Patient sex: F
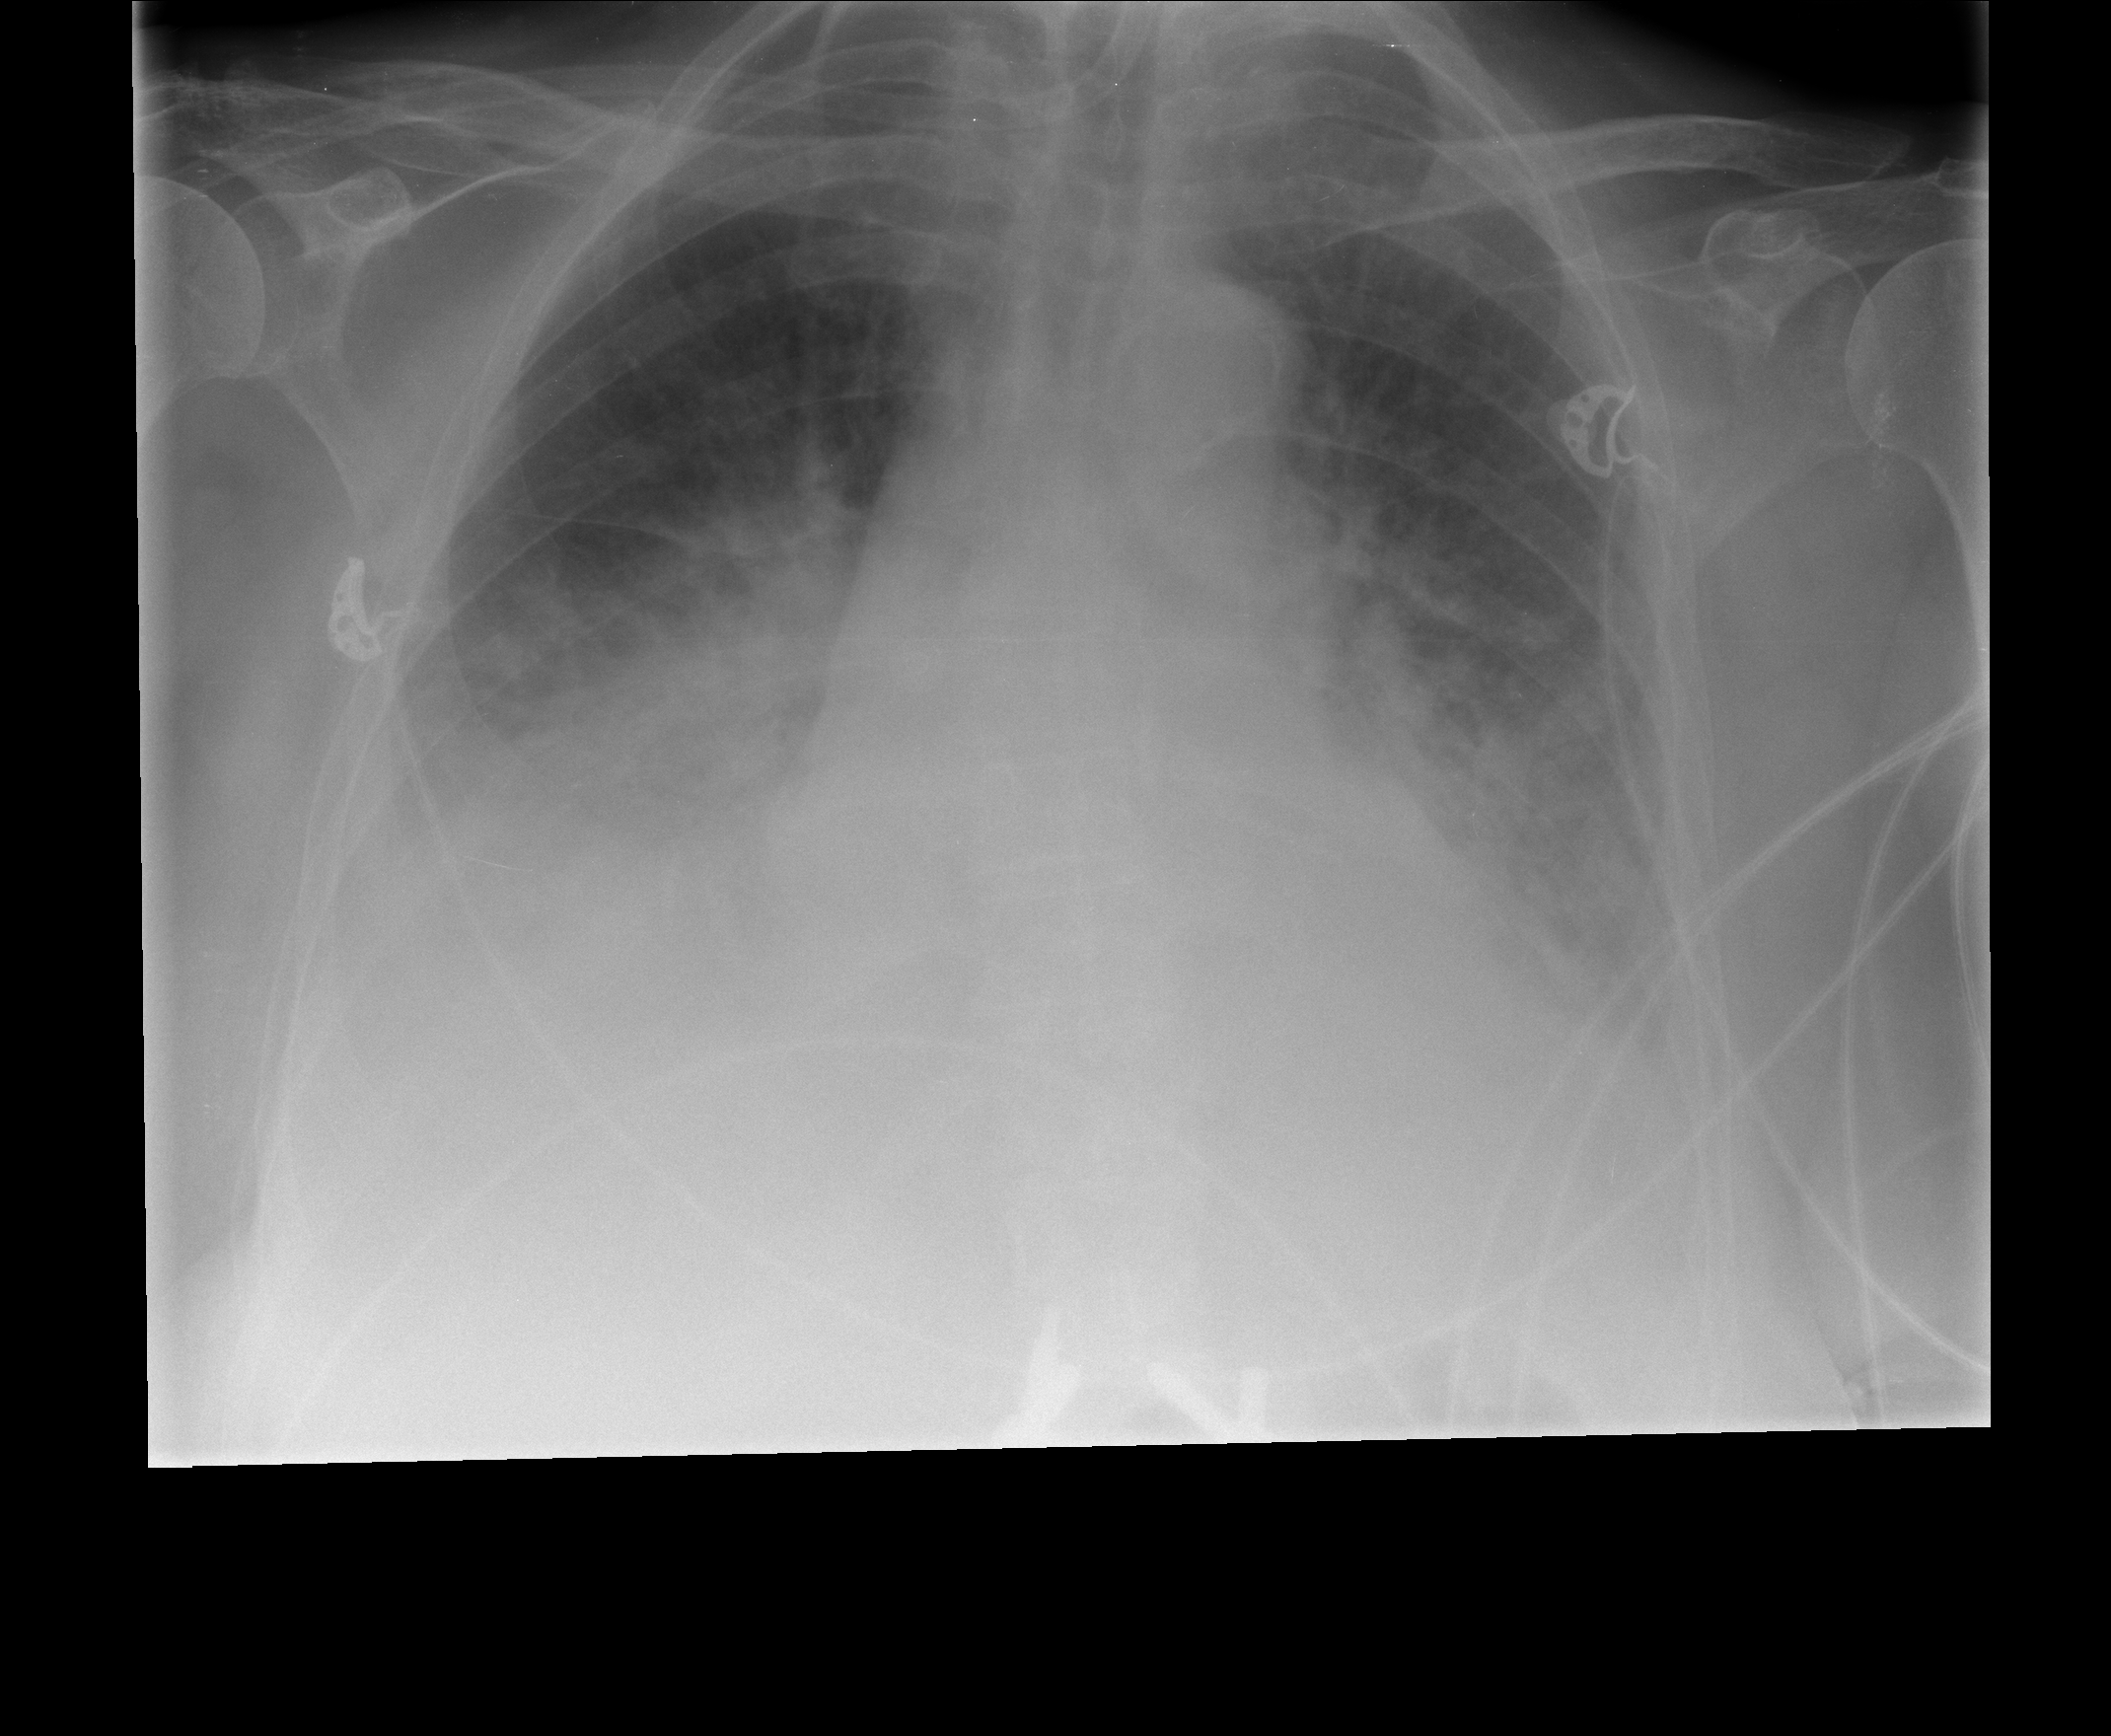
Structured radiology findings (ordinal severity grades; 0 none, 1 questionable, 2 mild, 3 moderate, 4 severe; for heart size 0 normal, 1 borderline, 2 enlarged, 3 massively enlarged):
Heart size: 2
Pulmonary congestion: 3
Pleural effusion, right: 2
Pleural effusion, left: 2
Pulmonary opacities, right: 3
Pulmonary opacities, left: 3
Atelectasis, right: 3
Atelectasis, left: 2